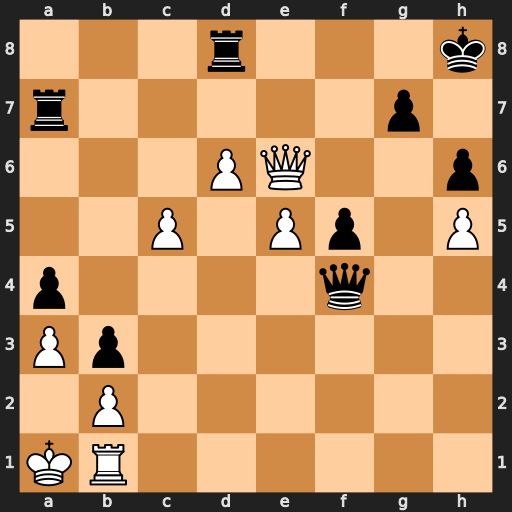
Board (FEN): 3r3k/r5p1/3PQ2p/2P1Pp1P/p4q2/Pp6/1P6/KR6
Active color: w
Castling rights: -
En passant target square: -
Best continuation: c6 Qe4 d7 Rc7 Qe8+ Rxe8 dxe8=Q+